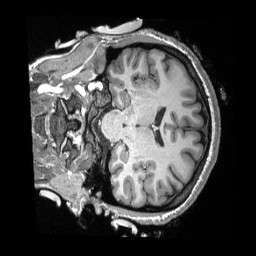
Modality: T1w
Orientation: coronal
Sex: female